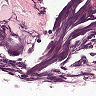
Metastatic tissue present: no